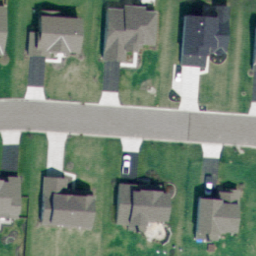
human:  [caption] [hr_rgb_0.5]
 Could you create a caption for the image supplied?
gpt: A medium residential area with houses arranged neatly .

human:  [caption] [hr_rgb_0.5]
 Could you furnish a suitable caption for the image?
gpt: It is a medium residential area .

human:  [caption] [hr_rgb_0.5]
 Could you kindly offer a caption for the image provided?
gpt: A medium residential area with a road goes through this area .

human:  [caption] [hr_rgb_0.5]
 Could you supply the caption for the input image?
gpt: Many houses arranged neatly with lawn surrounded in the medium residential area .

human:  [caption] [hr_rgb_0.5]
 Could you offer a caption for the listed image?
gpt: This is a medium residential area with a road goes through this area .